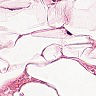
Metastatic tissue present: no